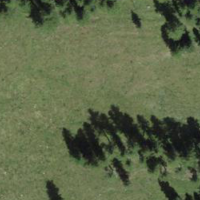
EUNIS habitat code: 26
Species observed at this site:
Chorthippus brunneus